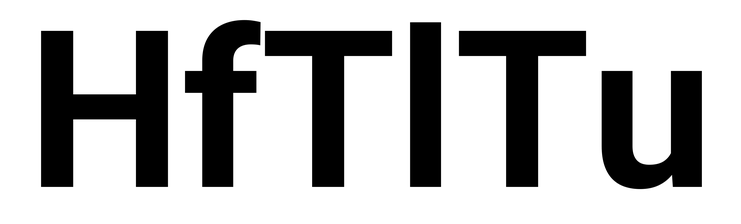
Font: Roboto_Bold